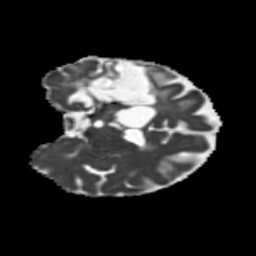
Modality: MD
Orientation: coronal
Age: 66
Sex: female
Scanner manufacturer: siemens
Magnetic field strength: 3 T
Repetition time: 5.25 s
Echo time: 0.08 s